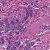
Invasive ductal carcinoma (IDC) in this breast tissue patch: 1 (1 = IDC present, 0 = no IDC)